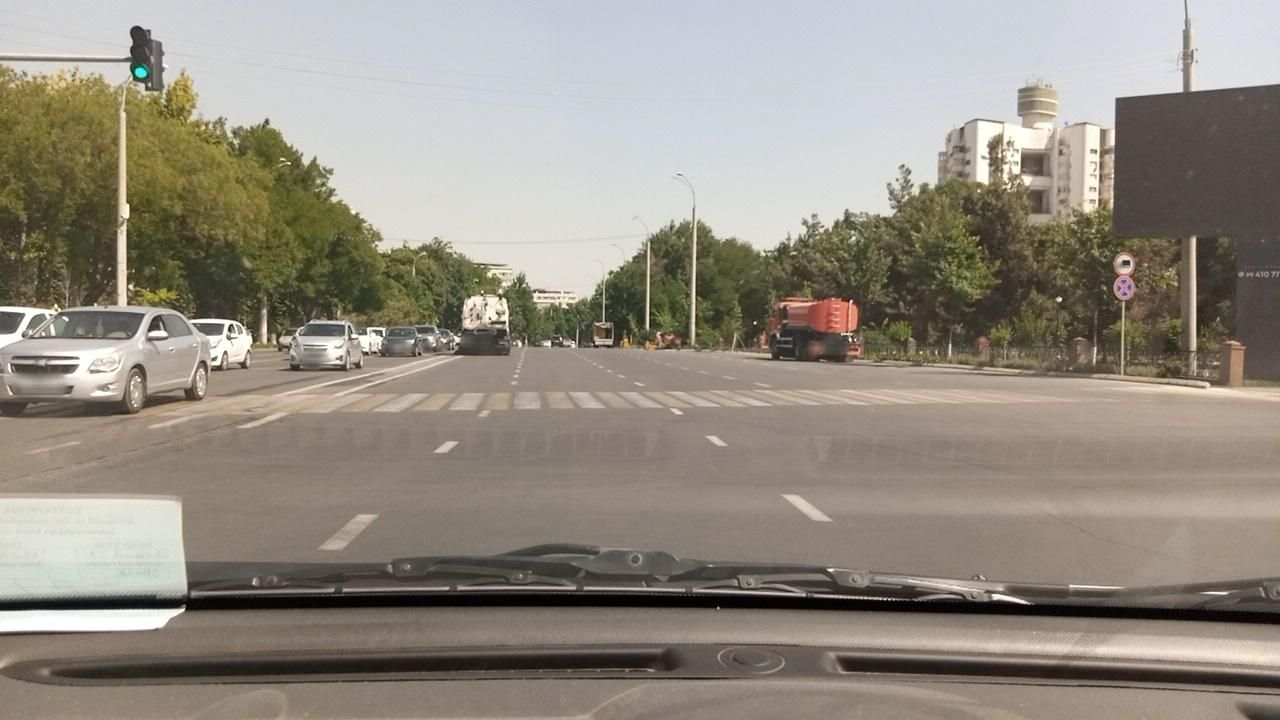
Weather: cloudy
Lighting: day
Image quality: good
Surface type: driving surface
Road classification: primary
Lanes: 3
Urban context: urban centre
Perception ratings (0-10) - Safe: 3.26, Lively: 4, Beautiful: 3.84, Boring: 2.78, Depressing: 3.41, Wealthy: 2.65